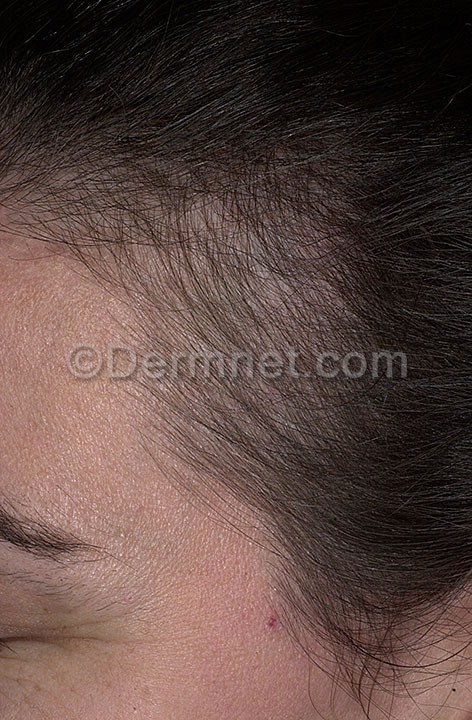
Disease: Hair Loss Photos Alopecia and other Hair Diseases